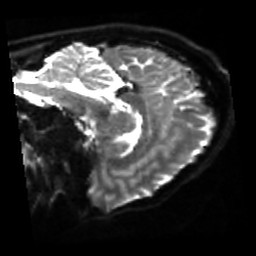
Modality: sbref
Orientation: sagittal
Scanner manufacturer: siemens
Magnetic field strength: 3 T
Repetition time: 4 s
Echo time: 0.0594 s